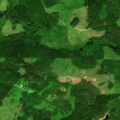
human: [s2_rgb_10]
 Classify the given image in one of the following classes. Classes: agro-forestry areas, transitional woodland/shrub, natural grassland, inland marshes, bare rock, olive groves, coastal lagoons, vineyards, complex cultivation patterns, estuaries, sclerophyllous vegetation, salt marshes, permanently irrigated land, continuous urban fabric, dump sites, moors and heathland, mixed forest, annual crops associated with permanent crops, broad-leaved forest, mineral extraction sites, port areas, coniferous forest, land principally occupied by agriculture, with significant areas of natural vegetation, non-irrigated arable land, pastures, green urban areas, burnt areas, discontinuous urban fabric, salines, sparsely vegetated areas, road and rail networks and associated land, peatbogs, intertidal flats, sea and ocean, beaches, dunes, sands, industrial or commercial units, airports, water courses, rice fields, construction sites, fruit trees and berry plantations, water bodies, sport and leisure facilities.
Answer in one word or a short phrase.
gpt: broad-leaved forest, coniferous forest, mixed forest